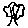
Label: tree